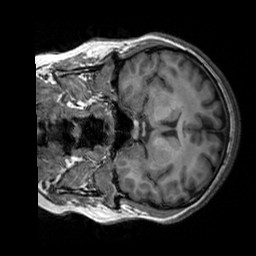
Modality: T1w
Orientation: coronal
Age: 30
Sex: female
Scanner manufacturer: siemens
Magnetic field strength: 3 T
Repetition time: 2.3 s
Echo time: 0.00303 s